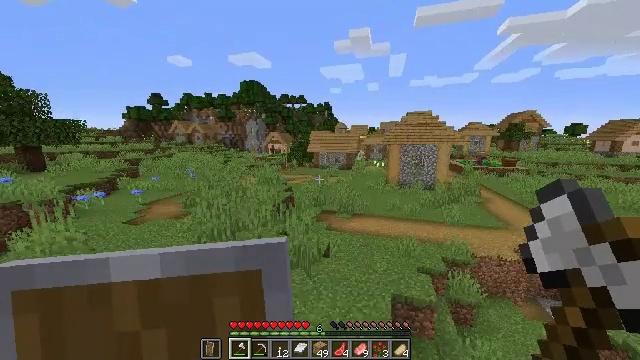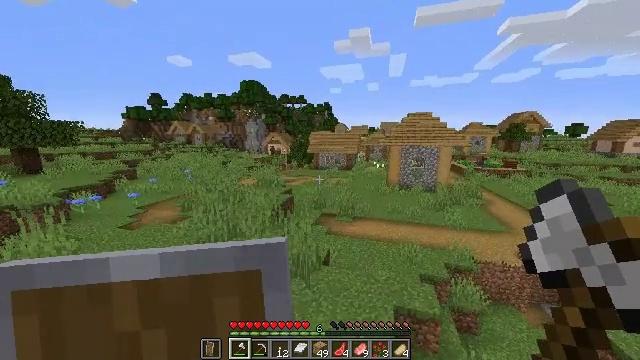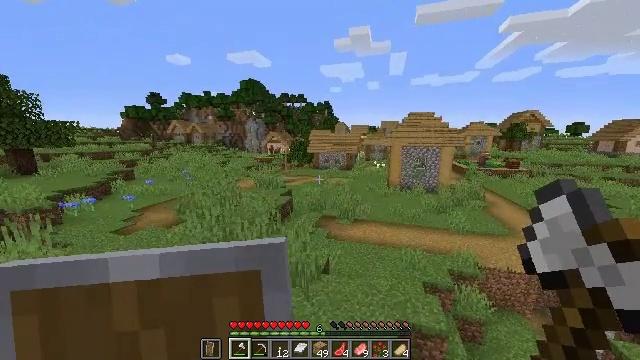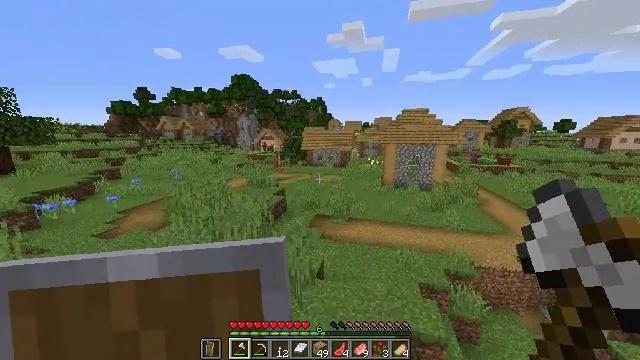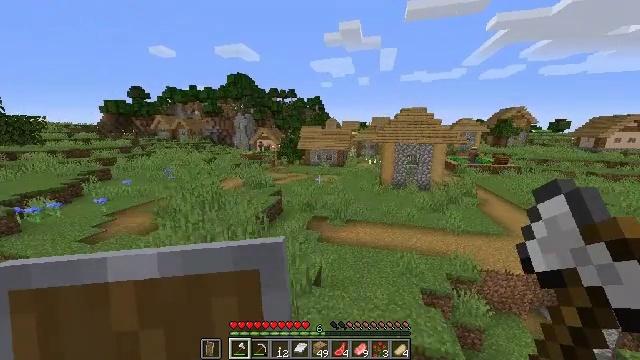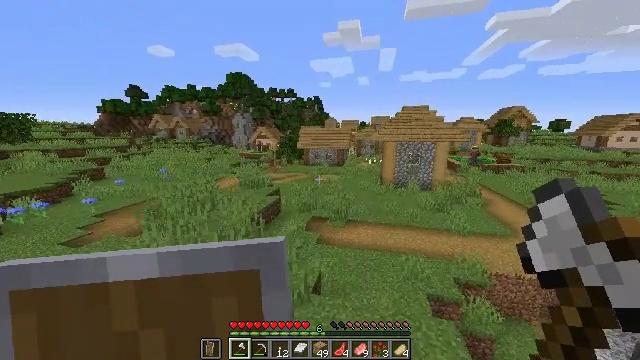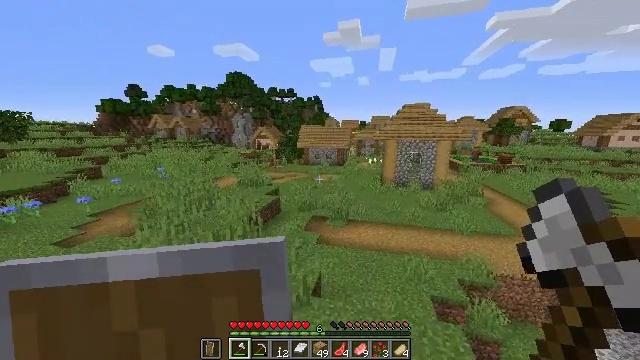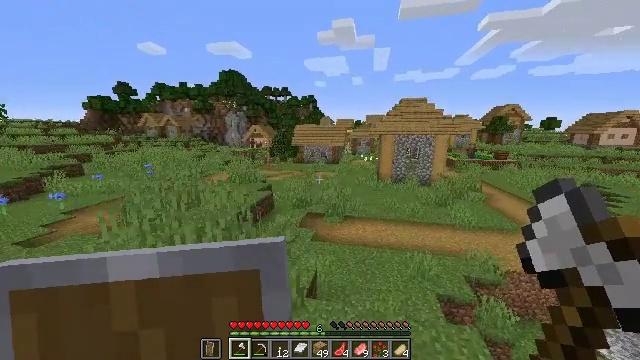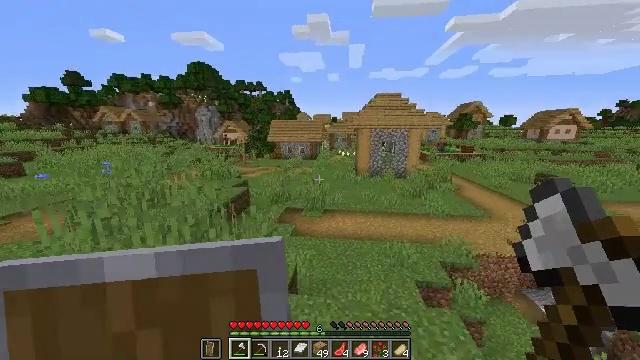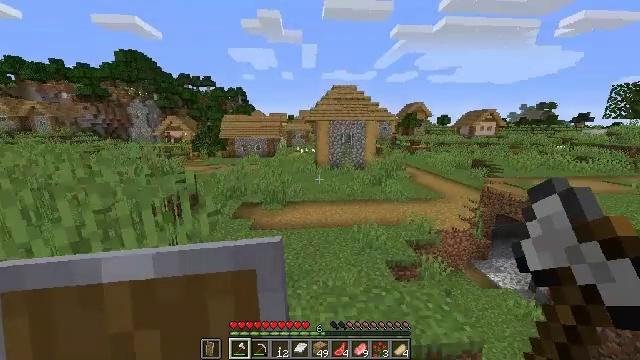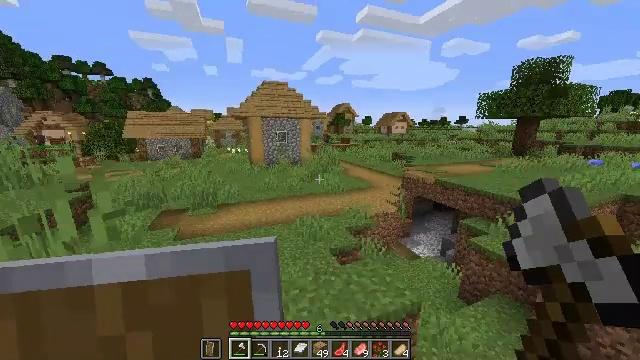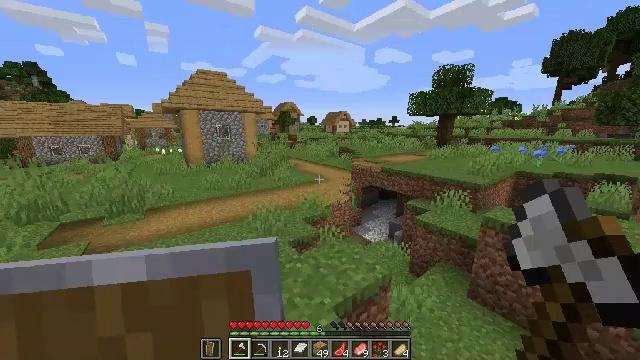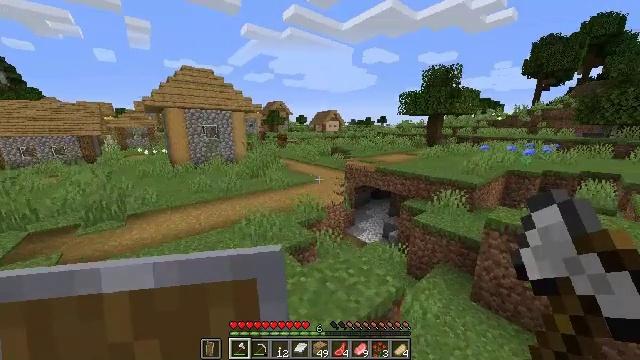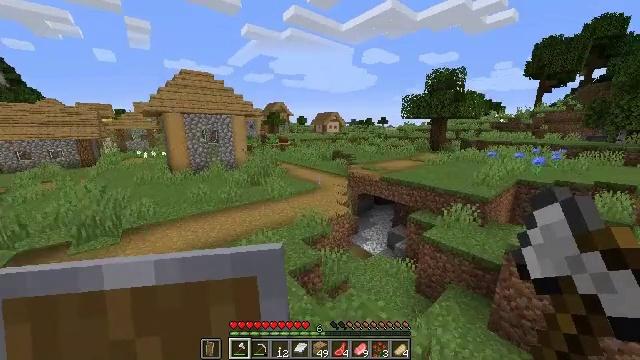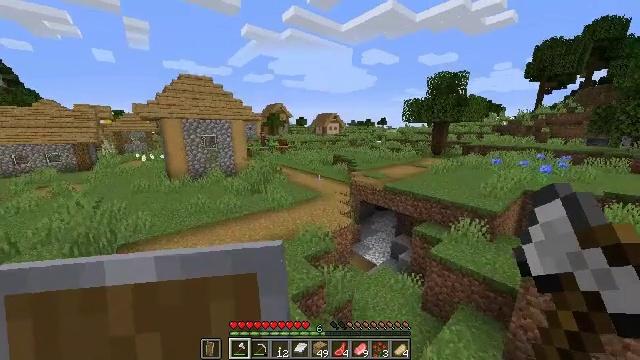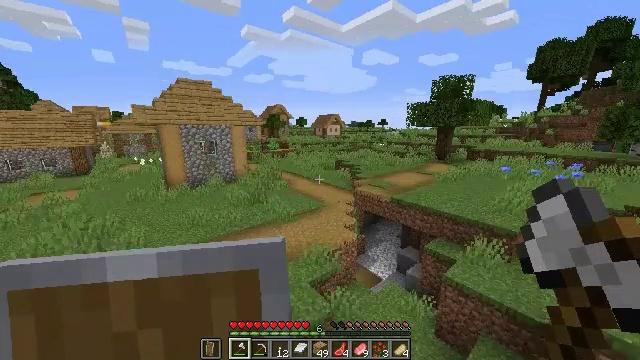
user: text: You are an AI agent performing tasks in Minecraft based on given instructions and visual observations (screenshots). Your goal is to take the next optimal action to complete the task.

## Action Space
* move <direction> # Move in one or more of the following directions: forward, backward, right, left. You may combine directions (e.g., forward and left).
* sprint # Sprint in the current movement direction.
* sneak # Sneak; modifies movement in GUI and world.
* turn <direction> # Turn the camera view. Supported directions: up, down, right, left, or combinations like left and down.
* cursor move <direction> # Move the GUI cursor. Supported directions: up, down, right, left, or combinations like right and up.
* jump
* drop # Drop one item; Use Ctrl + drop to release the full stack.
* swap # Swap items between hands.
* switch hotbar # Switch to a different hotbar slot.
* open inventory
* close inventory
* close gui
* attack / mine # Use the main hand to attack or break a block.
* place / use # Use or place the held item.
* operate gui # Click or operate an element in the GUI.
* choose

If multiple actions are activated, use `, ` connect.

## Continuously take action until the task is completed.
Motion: motion action
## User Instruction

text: Gather the composter from your farm.
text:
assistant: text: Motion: move forward, sprint, jump
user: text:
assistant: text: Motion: move forward, sprint, jump
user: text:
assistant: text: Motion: move forward, sprint, turn right, jump
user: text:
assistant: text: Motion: move forward, sprint, jump
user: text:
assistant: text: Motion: move forward, sprint, jump
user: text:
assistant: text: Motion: move forward, sprint, jump
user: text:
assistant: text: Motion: move forward, sprint, turn right, jump
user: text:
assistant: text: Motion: move forward, sprint, turn right, jump
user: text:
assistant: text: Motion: move forward, sprint, turn right, jump
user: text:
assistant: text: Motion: move forward, sprint, turn right, jump
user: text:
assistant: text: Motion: move forward, sprint, turn right, jump
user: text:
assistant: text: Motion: move forward, sprint, turn right, jump
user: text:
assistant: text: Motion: move forward, sprint, jump
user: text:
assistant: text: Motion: move forward, sprint, jump
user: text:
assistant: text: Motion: move forward, sprint, jump
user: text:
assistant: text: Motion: move forward, sprint, jump
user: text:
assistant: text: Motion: move forward, sprint, jump
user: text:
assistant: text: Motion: move forward, sprint, jump
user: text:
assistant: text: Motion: move forward, sprint, jump
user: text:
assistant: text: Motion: move forward, sprint, jump
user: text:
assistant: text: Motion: move forward, sprint, jump
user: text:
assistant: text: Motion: move forward, sprint, jump
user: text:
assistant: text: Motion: move forward, sprint, jump
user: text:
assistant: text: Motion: move forward, sprint, jump
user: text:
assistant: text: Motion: move forward, sprint, jump
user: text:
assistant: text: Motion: move forward, sprint, jump
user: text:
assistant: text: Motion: move forward, sprint, jump
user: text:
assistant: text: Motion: move forward, sprint, jump
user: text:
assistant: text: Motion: move forward, sprint, jump
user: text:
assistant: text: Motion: move forward, sprint, jump